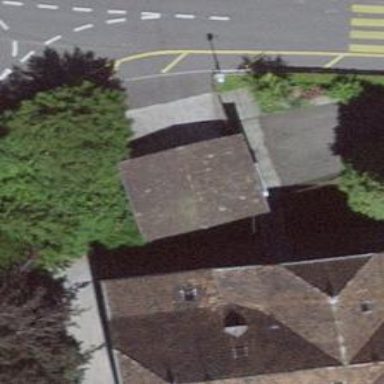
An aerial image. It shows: Garage.